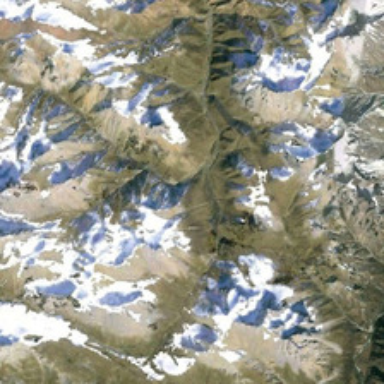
Many white snows cover mostly of green mountain .